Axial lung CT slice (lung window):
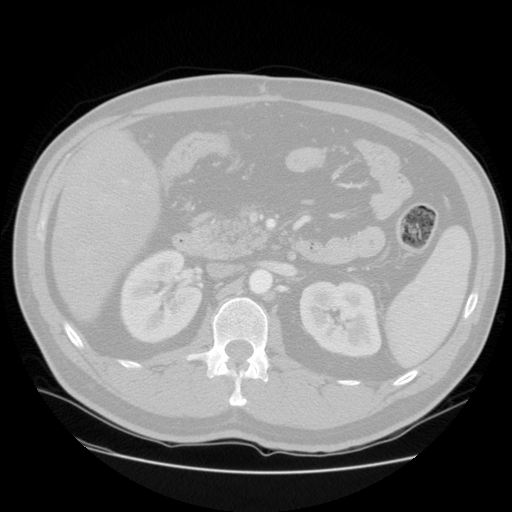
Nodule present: no